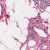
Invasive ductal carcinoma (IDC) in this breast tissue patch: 1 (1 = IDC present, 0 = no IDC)